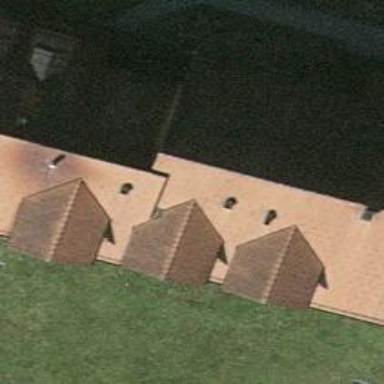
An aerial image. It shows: Gabled roof adorns the apartments building.